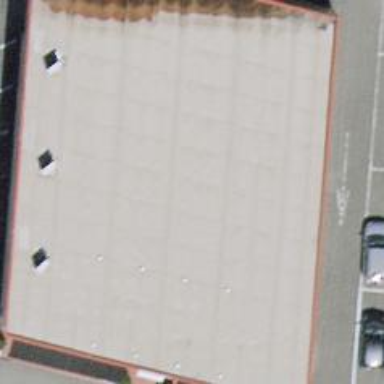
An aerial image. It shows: Furniture shop.